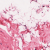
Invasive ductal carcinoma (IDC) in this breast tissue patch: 0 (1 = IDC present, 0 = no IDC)